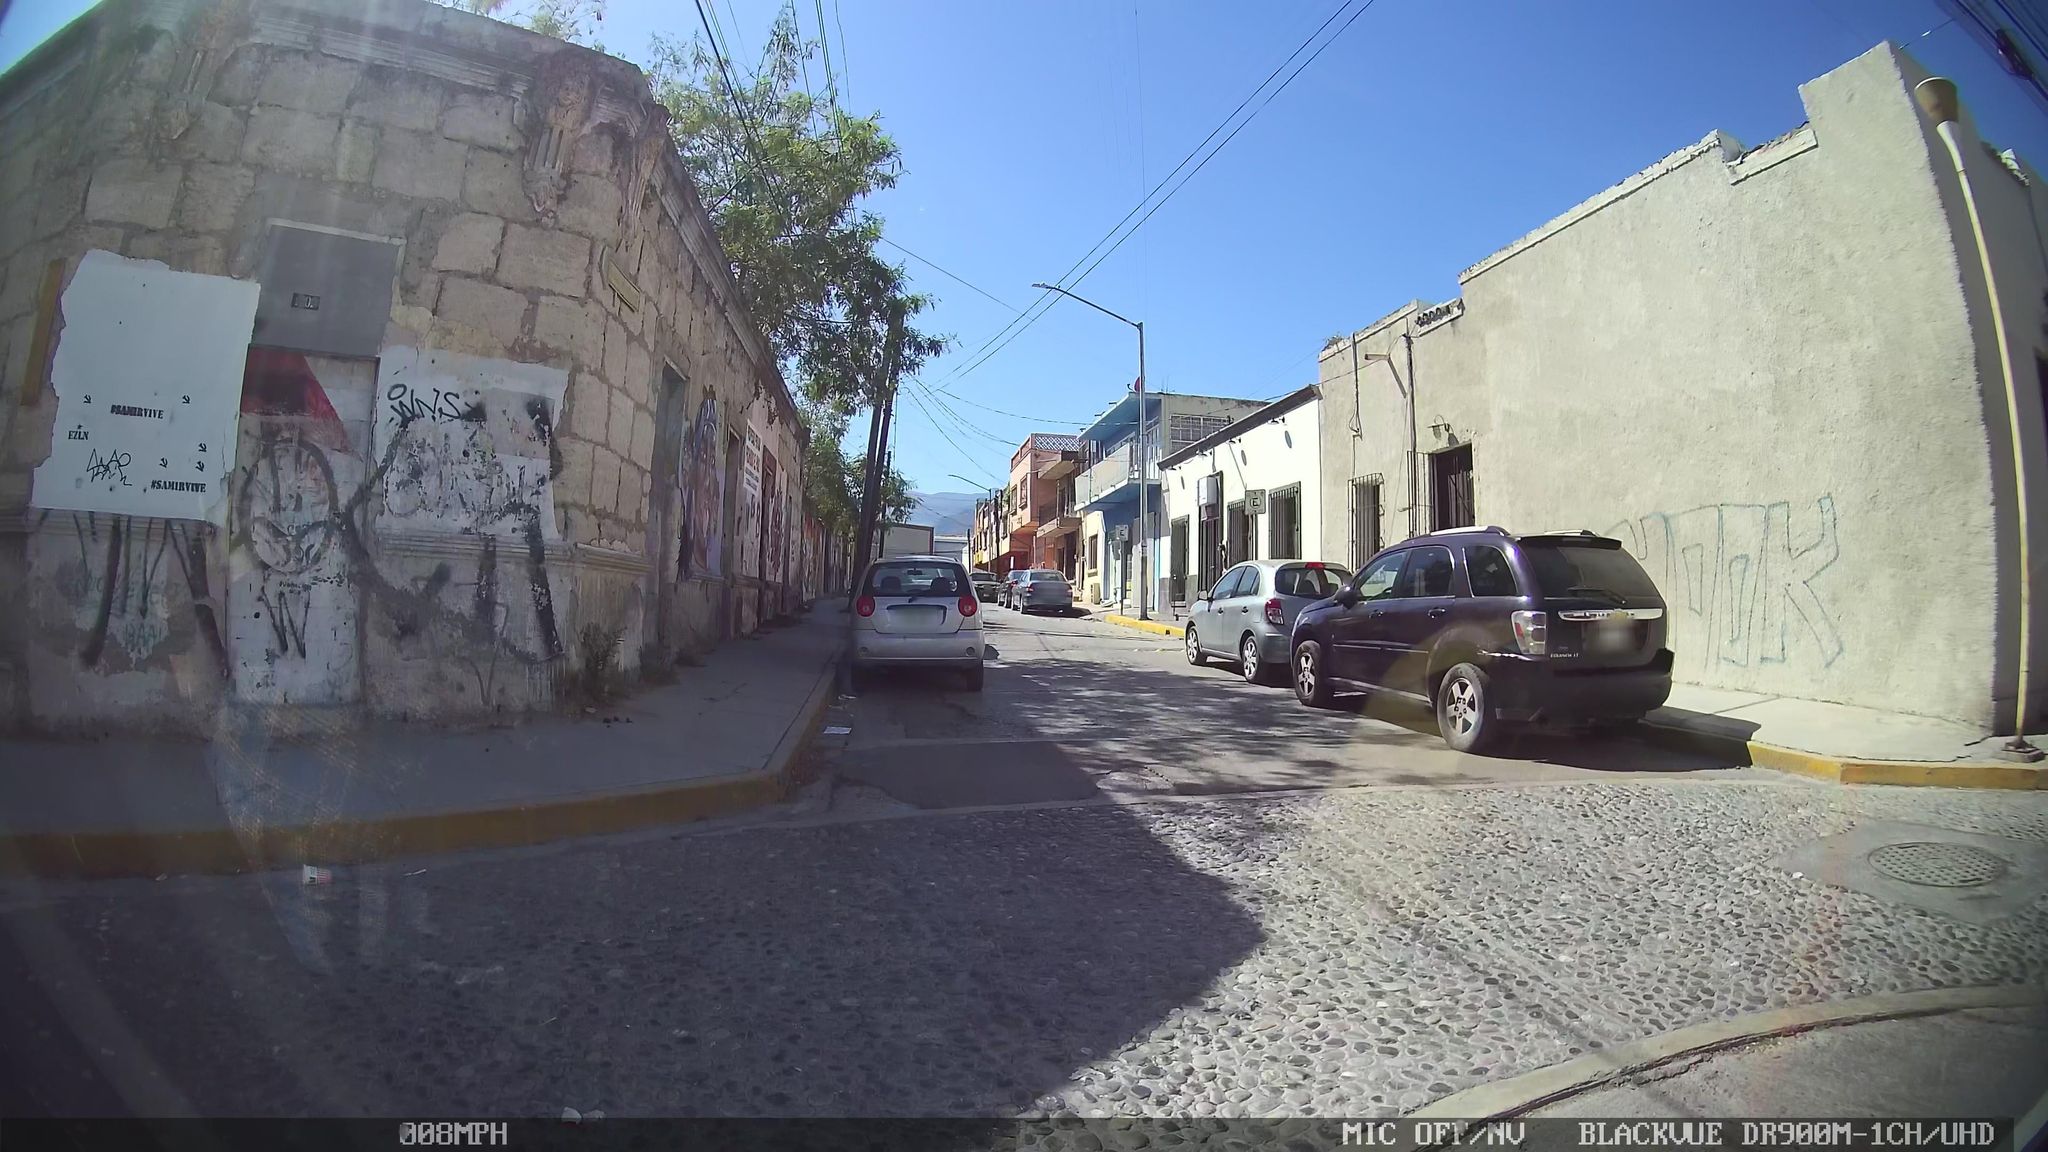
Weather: clear
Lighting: day
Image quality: good
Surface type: driving surface
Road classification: residential
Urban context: suburban or peri-urban
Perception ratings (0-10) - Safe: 1.19, Lively: 6.57, Beautiful: 2.99, Boring: 7.99, Depressing: 7.35, Wealthy: 2.61